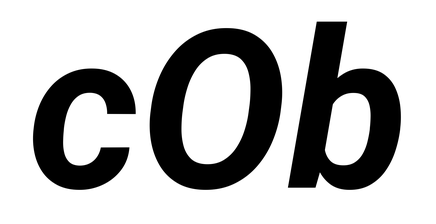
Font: Roboto-Italic_Bold_Italic